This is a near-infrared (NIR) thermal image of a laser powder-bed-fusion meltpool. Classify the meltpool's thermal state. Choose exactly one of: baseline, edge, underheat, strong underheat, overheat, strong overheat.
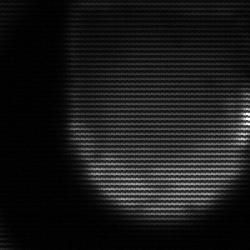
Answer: edge